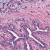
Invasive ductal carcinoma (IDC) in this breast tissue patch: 1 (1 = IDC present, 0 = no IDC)